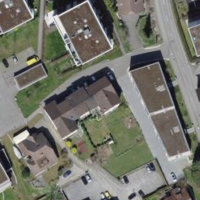
EUNIS habitat code: 54
Species observed at this site:
Lathyrus vernus